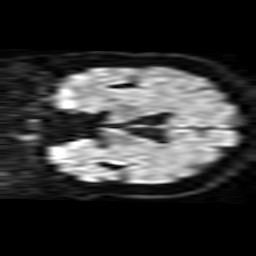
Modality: TRACE
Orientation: coronal
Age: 66
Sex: female
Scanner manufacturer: philips
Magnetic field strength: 1.5 T
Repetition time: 4.801 s
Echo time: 0.07764 s